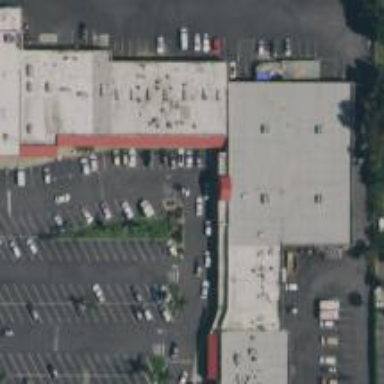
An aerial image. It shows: Convenience shop.